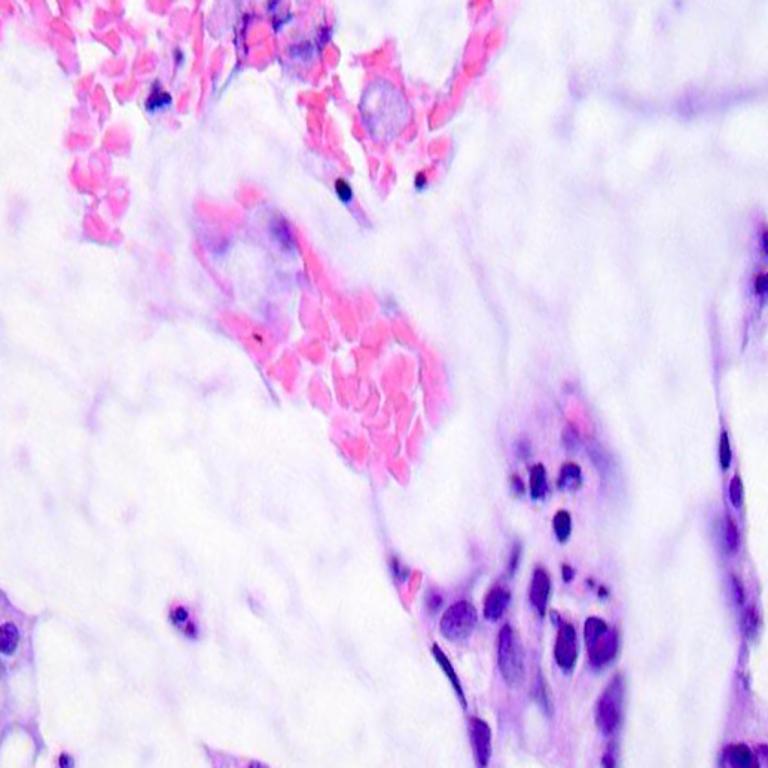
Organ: colon
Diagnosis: adenocarcinomas